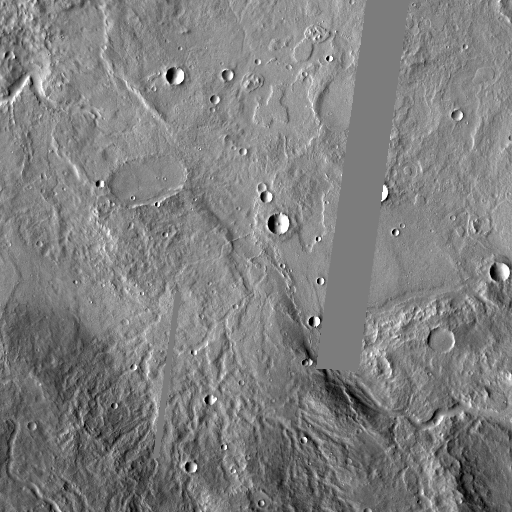
Crater classes present: Background, Other, Buried, Secondary